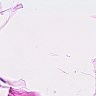
Metastatic tissue present: no